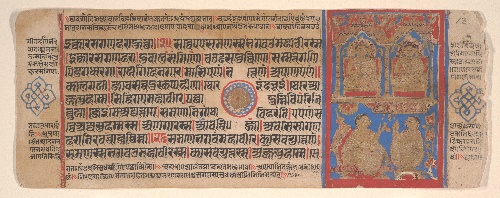
Artist: Bhadrabahu
Artist bio: Indian, died ca. 356 BCE
Date: 15th century
Object type: Folio
Classification: Paintings
Medium: Ink, opaque watercolor, and gold on paper
Culture: India (Gujarat)
Dimensions: (Average size .1–.71): 4 1/2 x 11 3/8 in. (11.4 x 28.9 cm)
Department: Asian Art
Credit line: Bequest of Cora Timken Burnett, 1956
Accession year: 1957
Repository: Metropolitan Museum of Art, New York, NY